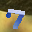
Label: 7